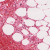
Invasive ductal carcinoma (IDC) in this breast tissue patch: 0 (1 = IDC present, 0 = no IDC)